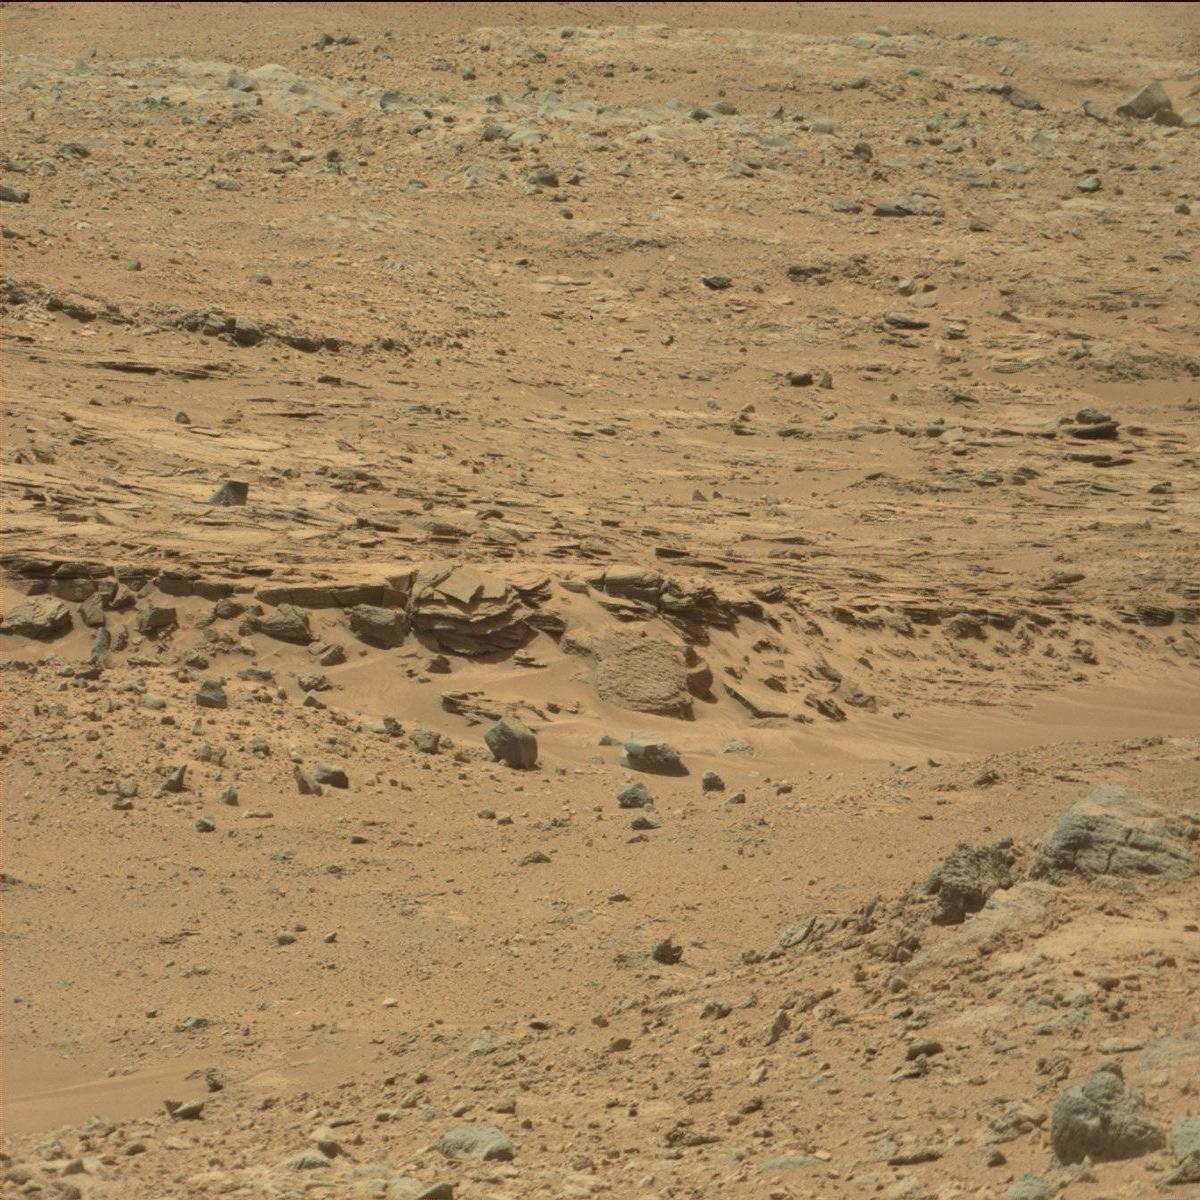
Terrain classes present: Bedrock, Rock, Sand / Soil